高三 · 立体几何学
22. 如图,已知圆雉的母线与轴线的夹角为 $\alpha$, 圆雉嵌入半径为 $R$ 的 Dandelin 球,平面 $\pi$ 与圆雉面的交线为抛物线,求抛物线的焦点到准线的距离.

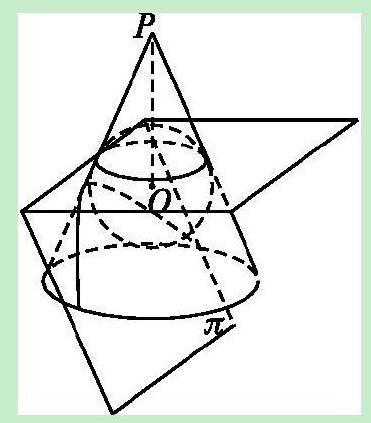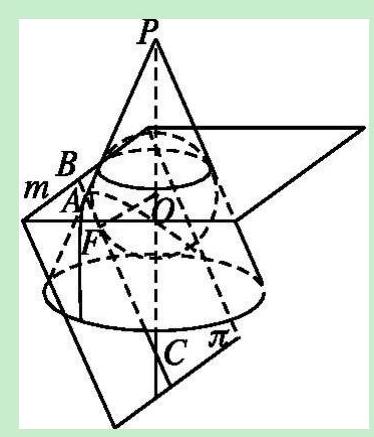
答案: 解答: 设 $\mathrm{F}$ 为抛物线的焦点, $\mathrm{A}$ 为顶点, $\mathrm{FA}$ 的延长线交准线 $\mathrm{m}$ 于点 $\mathrm{B}, \mathrm{AF}$ 的延长线与 $\mathrm{PO}$ 交于点 C.连接 $\mathrm{OF}, \mathrm{OA}$, 如图,

$\because$ 平面 $\pi$ 与圆雉轴线和圆雉母线与轴线的夹角相等,

$\therefore \angle \mathrm{APC}=\angle \mathrm{ACP}=\alpha$.

由切线长定理知, $\mathrm{OA}$ 平分 $\angle \mathrm{PAC}$,

$\therefore \mathrm{OA} \perp \mathrm{PC}$.

$\therefore \angle \mathrm{OCA}+\angle \mathrm{OAC}=90^{\circ}, \angle \mathrm{AOF}+\angle \mathrm{OAC}=90^{\circ}$,

$\therefore \angle \mathrm{OCA}=\angle \mathrm{AOF}=\alpha$.

在 Rt $\triangle \mathrm{OAF}$ 中, $\mathrm{AF}=\mathrm{OF} \cdot \tan \angle \mathrm{AOF}=\mathrm{R} \tan \alpha$.

又由抛物线结构特点,

$\therefore \mathrm{AF}=\mathrm{AB}$.

$\therefore \mathrm{FB}=2 \mathrm{R} \tan \alpha$,即抛物线的焦点到准线的距离为 $2 \mathrm{R} \tan \alpha$.
解析: : 分析: 本题主要考查了平面与圆锥面的截线, 解决问题的关键是根据平面与圆锥面的截线满足的有关条件转化到相应的平面中求解,注意切线长定理的使用